Field crop: maize
Growth stage: 1
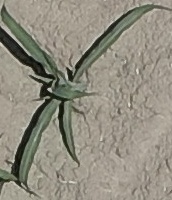
Species: sorghum